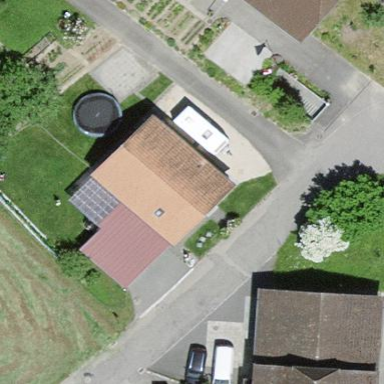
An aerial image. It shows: Residential building.